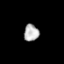
Tissue: prostate
Cell type: T cells
Senescence score: 0.7962
Nuclear area (px): 245
Mean DAPI intensity: 178.922